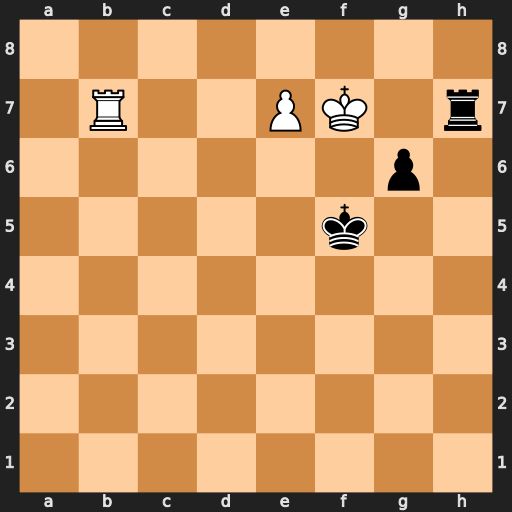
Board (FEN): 8/1R2PK1r/6p1/5k2/8/8/8/8
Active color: w
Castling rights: -
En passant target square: -
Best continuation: Kg8 Rxe7 Rxe7